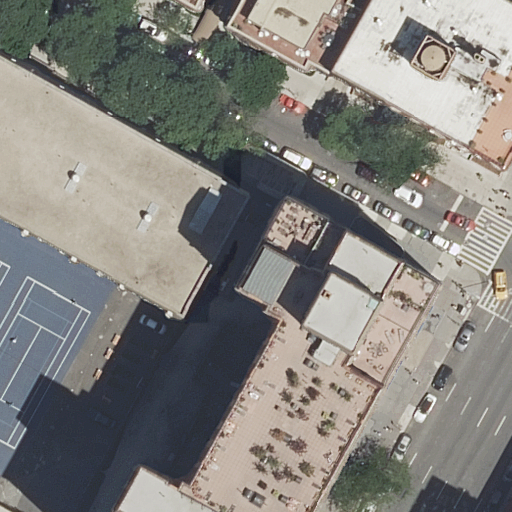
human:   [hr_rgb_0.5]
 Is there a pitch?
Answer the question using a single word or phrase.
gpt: yes

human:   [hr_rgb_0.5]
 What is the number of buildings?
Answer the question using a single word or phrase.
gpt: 4

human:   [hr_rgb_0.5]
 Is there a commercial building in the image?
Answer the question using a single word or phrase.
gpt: no

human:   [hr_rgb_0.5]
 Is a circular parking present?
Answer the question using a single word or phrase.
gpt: no

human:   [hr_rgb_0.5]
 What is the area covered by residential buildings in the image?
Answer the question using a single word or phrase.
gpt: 3193m2

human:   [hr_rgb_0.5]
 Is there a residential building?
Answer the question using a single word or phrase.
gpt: yes

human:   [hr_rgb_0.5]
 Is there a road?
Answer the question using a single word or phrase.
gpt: yes

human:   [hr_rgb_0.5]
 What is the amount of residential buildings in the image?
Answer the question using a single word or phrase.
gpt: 3

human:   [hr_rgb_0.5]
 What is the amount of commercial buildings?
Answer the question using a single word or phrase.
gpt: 0

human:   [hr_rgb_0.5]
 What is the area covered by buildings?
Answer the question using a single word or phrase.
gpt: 4605m2

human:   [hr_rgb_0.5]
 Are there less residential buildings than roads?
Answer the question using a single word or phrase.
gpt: no

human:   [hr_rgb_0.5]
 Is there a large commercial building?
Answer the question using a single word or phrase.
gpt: no

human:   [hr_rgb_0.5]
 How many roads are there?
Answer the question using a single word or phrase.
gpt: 3

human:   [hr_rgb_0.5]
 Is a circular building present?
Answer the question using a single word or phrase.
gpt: no

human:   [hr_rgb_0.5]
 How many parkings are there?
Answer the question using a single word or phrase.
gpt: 1

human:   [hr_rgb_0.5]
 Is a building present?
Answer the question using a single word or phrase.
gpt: yes

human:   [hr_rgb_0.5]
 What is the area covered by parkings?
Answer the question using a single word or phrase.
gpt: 703m2

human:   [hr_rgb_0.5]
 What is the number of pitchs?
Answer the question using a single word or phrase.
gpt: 1

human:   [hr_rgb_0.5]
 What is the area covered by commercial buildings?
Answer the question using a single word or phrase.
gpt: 0m2

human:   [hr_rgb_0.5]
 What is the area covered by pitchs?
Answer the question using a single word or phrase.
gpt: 649m2

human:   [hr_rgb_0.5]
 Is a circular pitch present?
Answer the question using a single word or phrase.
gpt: no

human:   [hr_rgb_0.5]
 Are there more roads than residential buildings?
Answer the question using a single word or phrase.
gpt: no

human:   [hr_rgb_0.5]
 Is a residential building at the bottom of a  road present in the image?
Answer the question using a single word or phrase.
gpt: yes

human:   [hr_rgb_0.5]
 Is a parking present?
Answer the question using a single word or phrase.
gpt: yes

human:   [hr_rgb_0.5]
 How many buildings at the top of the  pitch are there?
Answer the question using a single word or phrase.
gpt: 3

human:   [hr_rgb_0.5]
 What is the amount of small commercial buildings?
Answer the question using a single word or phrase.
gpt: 0

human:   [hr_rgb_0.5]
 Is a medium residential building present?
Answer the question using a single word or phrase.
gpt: yes

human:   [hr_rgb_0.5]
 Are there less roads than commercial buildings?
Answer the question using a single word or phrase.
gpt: no

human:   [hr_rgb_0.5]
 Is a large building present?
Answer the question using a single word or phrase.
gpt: yes

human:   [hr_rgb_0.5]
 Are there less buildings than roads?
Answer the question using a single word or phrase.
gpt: no

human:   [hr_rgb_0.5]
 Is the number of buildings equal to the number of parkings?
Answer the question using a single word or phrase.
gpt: no

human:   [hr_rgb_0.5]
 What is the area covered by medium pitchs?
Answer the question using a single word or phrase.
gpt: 0m2

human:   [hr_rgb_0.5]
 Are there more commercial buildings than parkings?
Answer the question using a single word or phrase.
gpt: no

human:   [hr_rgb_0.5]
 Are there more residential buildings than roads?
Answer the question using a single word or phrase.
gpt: no

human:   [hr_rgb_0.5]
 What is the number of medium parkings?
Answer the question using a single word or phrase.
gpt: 0

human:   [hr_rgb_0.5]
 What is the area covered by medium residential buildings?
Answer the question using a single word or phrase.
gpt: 100m2

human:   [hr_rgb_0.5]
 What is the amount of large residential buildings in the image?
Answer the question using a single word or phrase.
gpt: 2

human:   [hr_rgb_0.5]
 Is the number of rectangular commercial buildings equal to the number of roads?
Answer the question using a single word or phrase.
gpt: no

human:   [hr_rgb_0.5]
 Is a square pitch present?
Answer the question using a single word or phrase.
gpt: no

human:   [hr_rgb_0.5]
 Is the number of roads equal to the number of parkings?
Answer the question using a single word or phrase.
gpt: no

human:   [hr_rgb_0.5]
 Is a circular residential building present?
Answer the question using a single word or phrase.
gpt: no

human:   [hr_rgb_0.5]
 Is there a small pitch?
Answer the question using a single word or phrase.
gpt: no

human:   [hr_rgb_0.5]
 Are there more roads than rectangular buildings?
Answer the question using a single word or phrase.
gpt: yes

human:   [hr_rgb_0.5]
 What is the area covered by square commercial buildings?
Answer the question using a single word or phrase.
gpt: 0m2

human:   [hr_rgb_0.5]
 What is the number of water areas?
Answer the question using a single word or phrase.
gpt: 0

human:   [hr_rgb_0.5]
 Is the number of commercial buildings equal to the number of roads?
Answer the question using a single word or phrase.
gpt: no

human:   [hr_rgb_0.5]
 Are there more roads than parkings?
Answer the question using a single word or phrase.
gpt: yes

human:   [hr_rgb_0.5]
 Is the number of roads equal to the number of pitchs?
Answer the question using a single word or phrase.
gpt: no

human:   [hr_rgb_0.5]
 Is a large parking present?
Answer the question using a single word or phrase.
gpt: yes

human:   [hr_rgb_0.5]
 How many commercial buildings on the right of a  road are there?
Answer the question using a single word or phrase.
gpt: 0

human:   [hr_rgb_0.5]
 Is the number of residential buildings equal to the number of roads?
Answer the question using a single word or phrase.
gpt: yes

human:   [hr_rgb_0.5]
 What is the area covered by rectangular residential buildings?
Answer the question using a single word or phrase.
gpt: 0m2

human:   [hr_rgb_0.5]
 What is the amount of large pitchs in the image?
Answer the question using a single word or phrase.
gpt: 1

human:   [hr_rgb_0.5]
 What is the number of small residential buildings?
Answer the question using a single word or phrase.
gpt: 0

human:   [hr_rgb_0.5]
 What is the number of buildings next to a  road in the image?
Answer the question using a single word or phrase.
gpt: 4

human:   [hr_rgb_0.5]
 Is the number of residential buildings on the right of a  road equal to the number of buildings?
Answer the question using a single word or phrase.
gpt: no

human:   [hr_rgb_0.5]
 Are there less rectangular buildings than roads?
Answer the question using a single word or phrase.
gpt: yes

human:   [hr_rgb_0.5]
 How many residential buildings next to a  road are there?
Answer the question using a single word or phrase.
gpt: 3

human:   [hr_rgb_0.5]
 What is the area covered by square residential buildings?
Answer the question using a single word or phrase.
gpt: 0m2

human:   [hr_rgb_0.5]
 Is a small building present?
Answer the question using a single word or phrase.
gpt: no

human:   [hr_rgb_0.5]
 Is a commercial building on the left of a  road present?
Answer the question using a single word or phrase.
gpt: no

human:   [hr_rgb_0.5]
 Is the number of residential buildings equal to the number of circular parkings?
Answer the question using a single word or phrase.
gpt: no

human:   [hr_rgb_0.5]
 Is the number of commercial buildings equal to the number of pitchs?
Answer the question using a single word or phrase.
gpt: no

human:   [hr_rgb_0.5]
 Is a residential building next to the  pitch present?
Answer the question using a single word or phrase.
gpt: yes